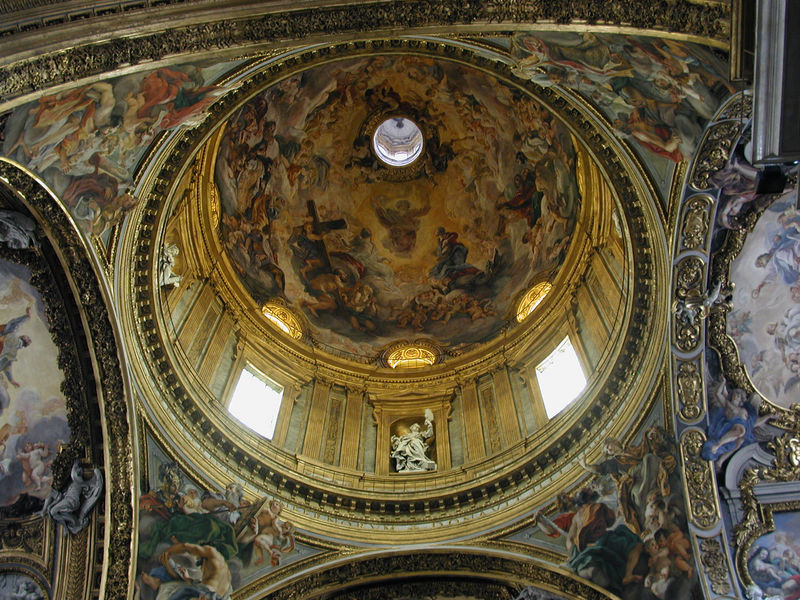
Titel: Vierungskuppel von Il Gesù in Rom
Künstler: Giovanni Battista Gaulli
Standort: Rom, Il Gesù (EU - I - Latium)
Schlagwörter: himmel, fenster, laterne, licht, architektur, barock, kirche, figur, gold, decke, rund, statue, italien, kuppel, stuck, kreuz, fries, fresken, heilige, michelangelo, vierung, tambur, ausmalung